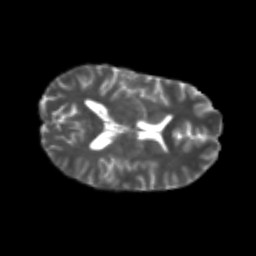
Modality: T2w
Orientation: axial
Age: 22
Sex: female
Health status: healthy
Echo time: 0.074 s